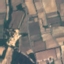
Land use / land cover: PermanentCrop